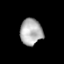
Tissue: prostate
Cell type: Myeloid cells
Senescence score: 0.3317
Nuclear area (px): 575
Mean DAPI intensity: 175.103